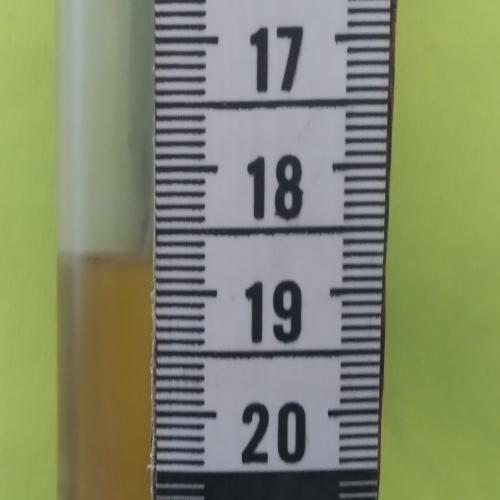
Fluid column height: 18.7 cm